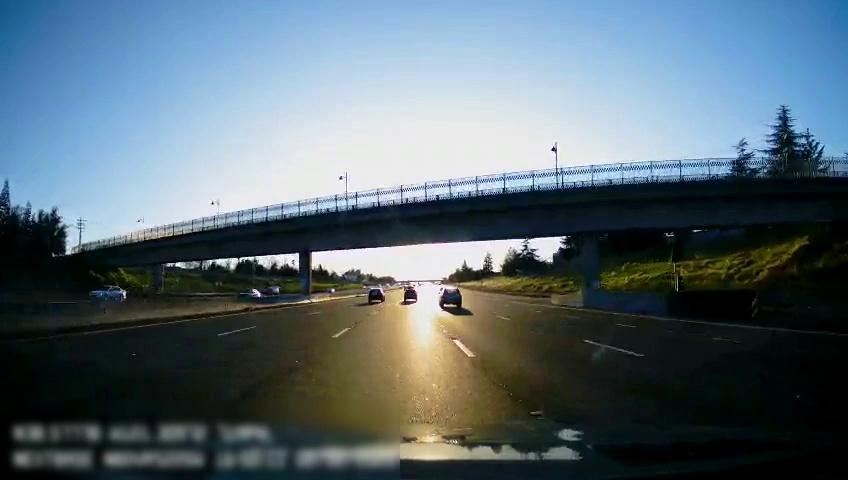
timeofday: Day
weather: Sunny
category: Drivable Space
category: Vehicles | Car
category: Vehicles | Car
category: Vehicles | Car
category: Vehicles | SUV
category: Vehicles | Car
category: Vehicles | SUV
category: Lanes | Alternate Lane
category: Lanes | Alternate Lane
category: Lanes | Current Lane
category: Lanes | Current Lane
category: Lanes | Alternate Lane
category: Lanes | Alternate Lane
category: Lanes | Alternate Lane